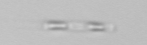
Label: Leptocylindrus